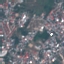
Land use / land cover: Residential